Question: Hopefully this image explains exactly what I'm trying to accomplish:

Since the blue block represents a simple list, I think it may be easier to just output the block twice, and apply a "desktop-only" and "mobile-only" class, then use that class to dictate visibility, but I was curious to know if the above is possible with pure HTML/CSS out of box for Bootstrap 3?
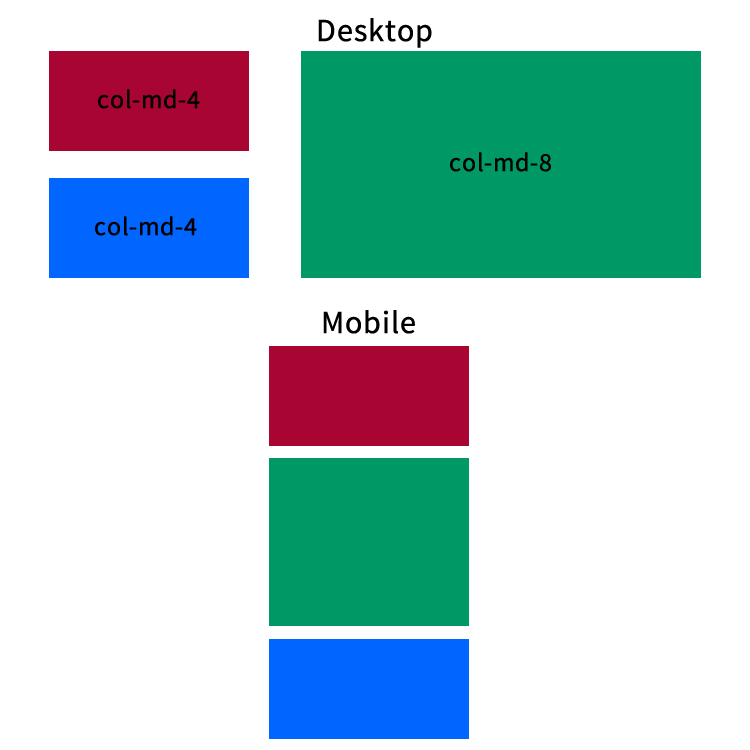
Answer: This should work:
'''
<div class="row">
<div class="col-md-4">First</div>
<div class="col-md-8" id="big">Big</div>
<div class="col-md-4">Second</div>
</div>
'''
And CSS:
'''
@media (min-width: 769px) {
#big {
float: right;
}
}
'''
Here is an example: <URL>